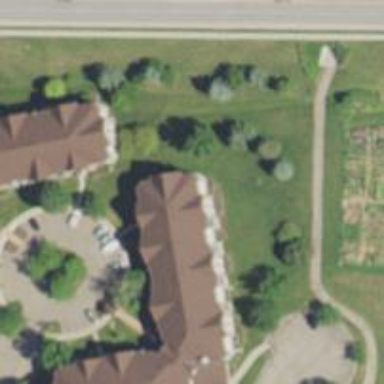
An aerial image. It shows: Image showing building with apartments.